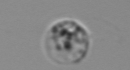
Label: Amoeba